Field crop: maize
Growth stage: 2
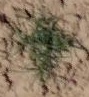
Species: salsola